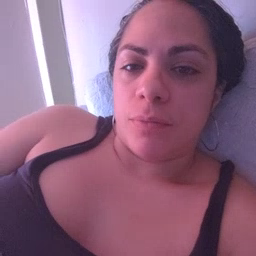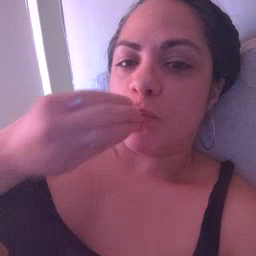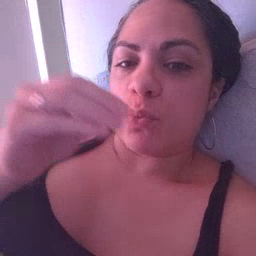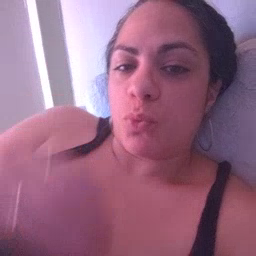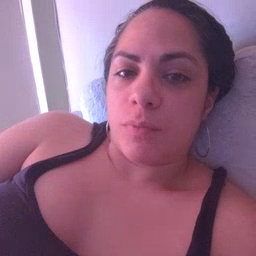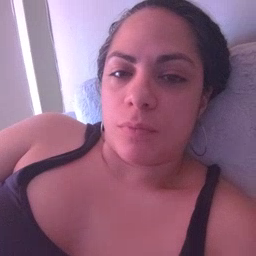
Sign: kiss